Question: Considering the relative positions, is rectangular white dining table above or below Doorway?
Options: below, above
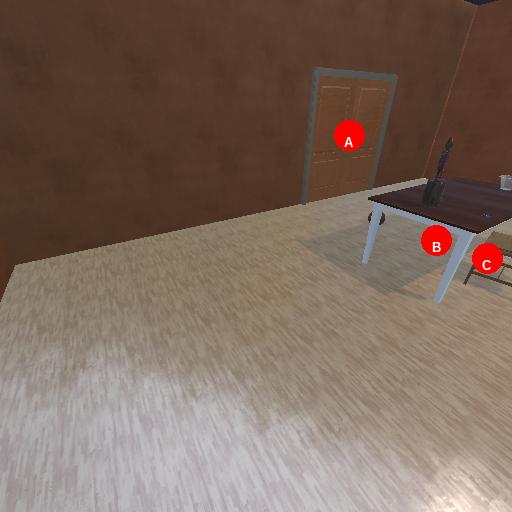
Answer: below